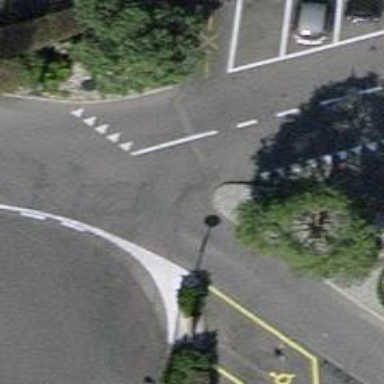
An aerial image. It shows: Road with "give way" sign.